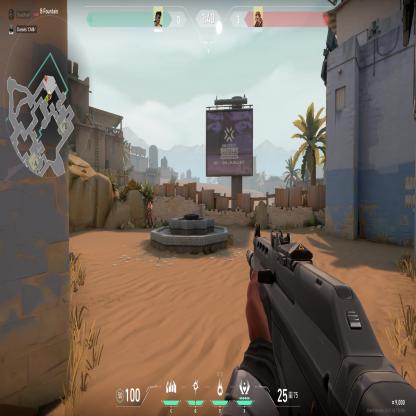
Label: enemy